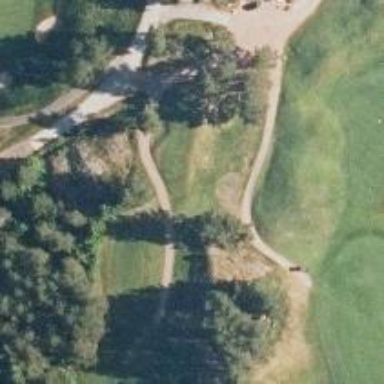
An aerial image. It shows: Path for both road and golf.